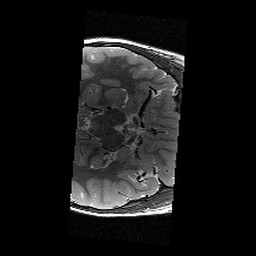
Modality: T2w
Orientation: axial
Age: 11
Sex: female
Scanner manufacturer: siemens
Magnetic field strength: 3 T
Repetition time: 9.23 s
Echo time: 0.067 s